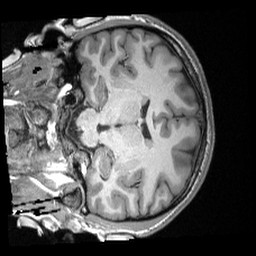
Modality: T1w
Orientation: coronal